Interaction volume radius: 5 \u00c5
Interaction volume height: 35 \u00c5
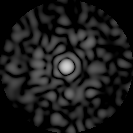
Disorder parameter: 0.8354